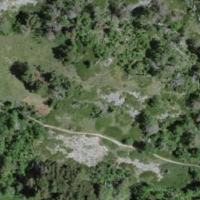
EUNIS habitat code: 43
Species observed at this site:
Satyrus ferula
Libelloides coccajus
Juniperus communis